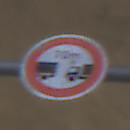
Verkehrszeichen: VerbotUnterschreitenMindestabstand
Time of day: Midday
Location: Roofed (Underpass)
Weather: Clear
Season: NotSpecified
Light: Natural